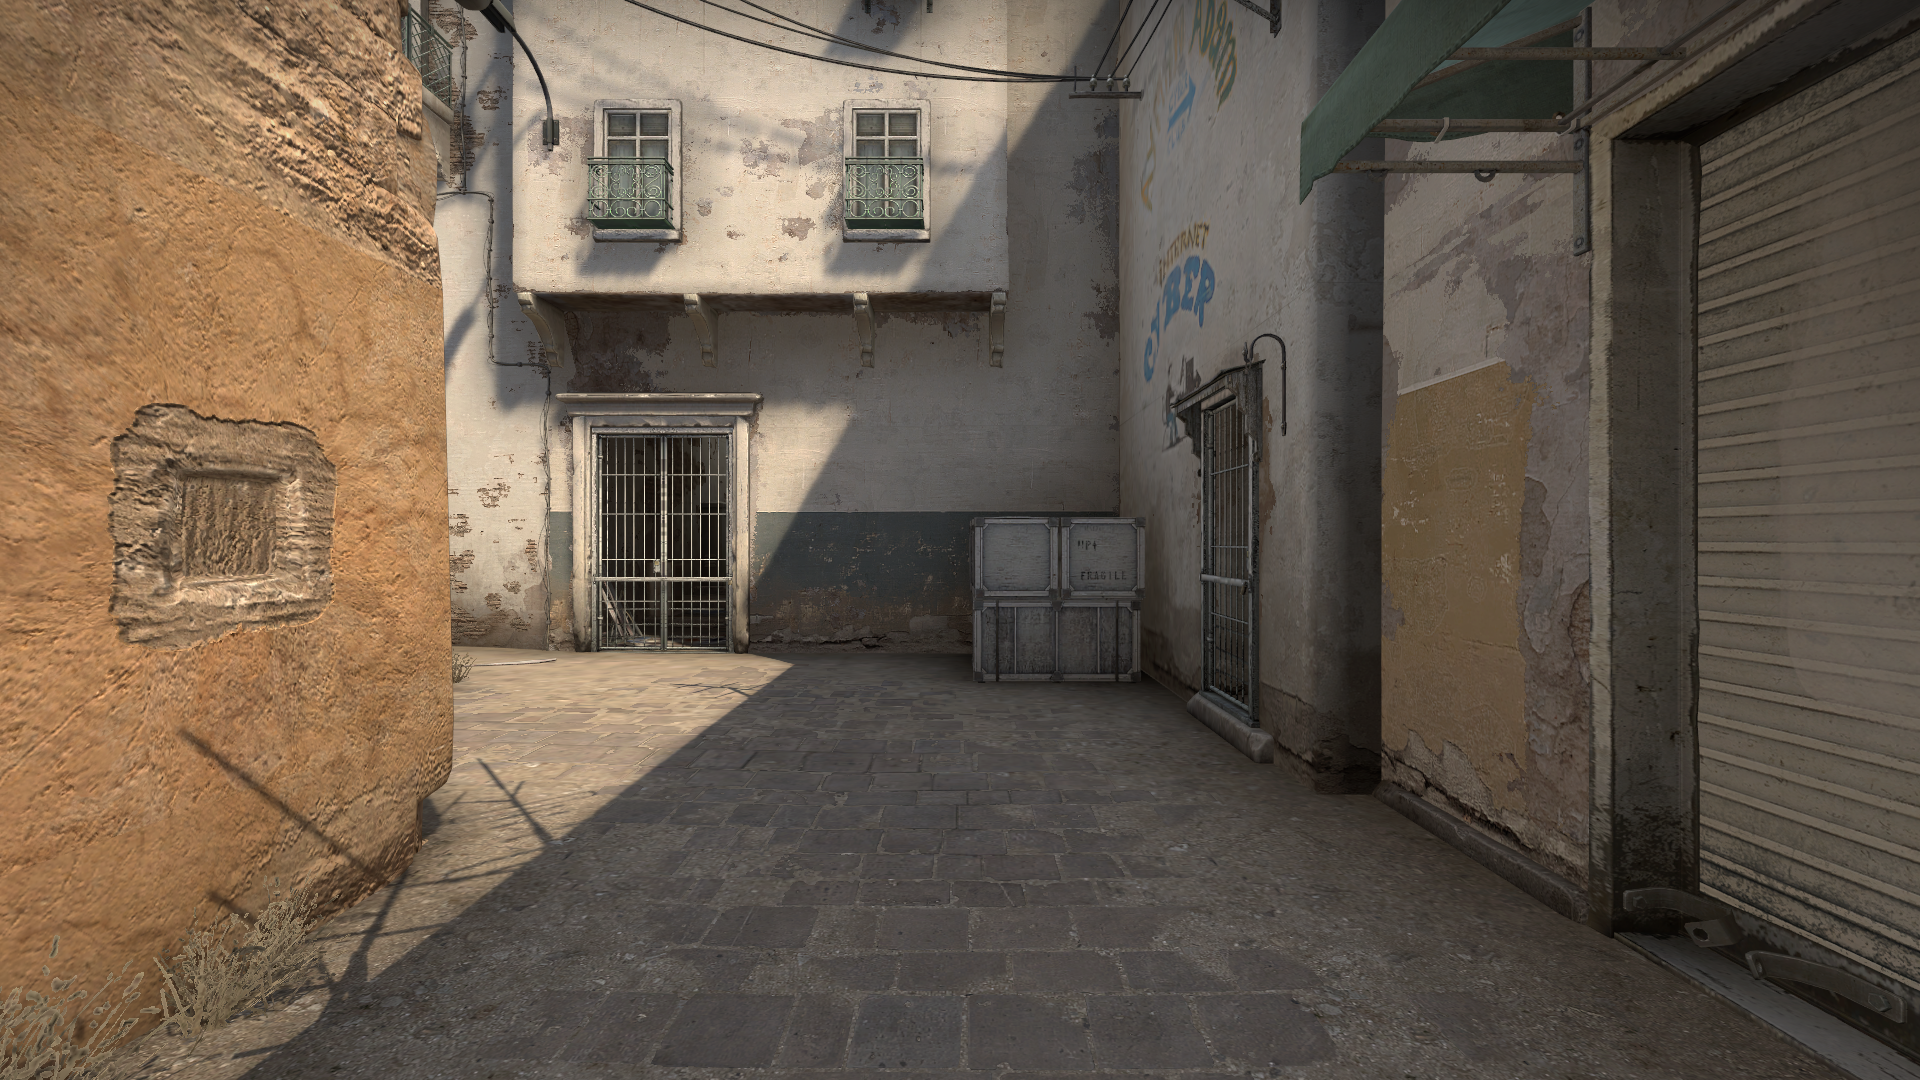
Map: de_dust2